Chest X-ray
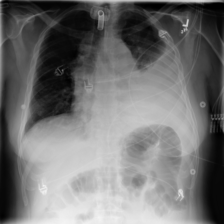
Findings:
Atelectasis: negative
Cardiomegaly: negative
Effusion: negative
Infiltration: negative
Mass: negative
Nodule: negative
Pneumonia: negative
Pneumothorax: negative
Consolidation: negative
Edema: negative
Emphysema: negative
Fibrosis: negative
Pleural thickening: negative
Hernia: negative